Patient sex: M
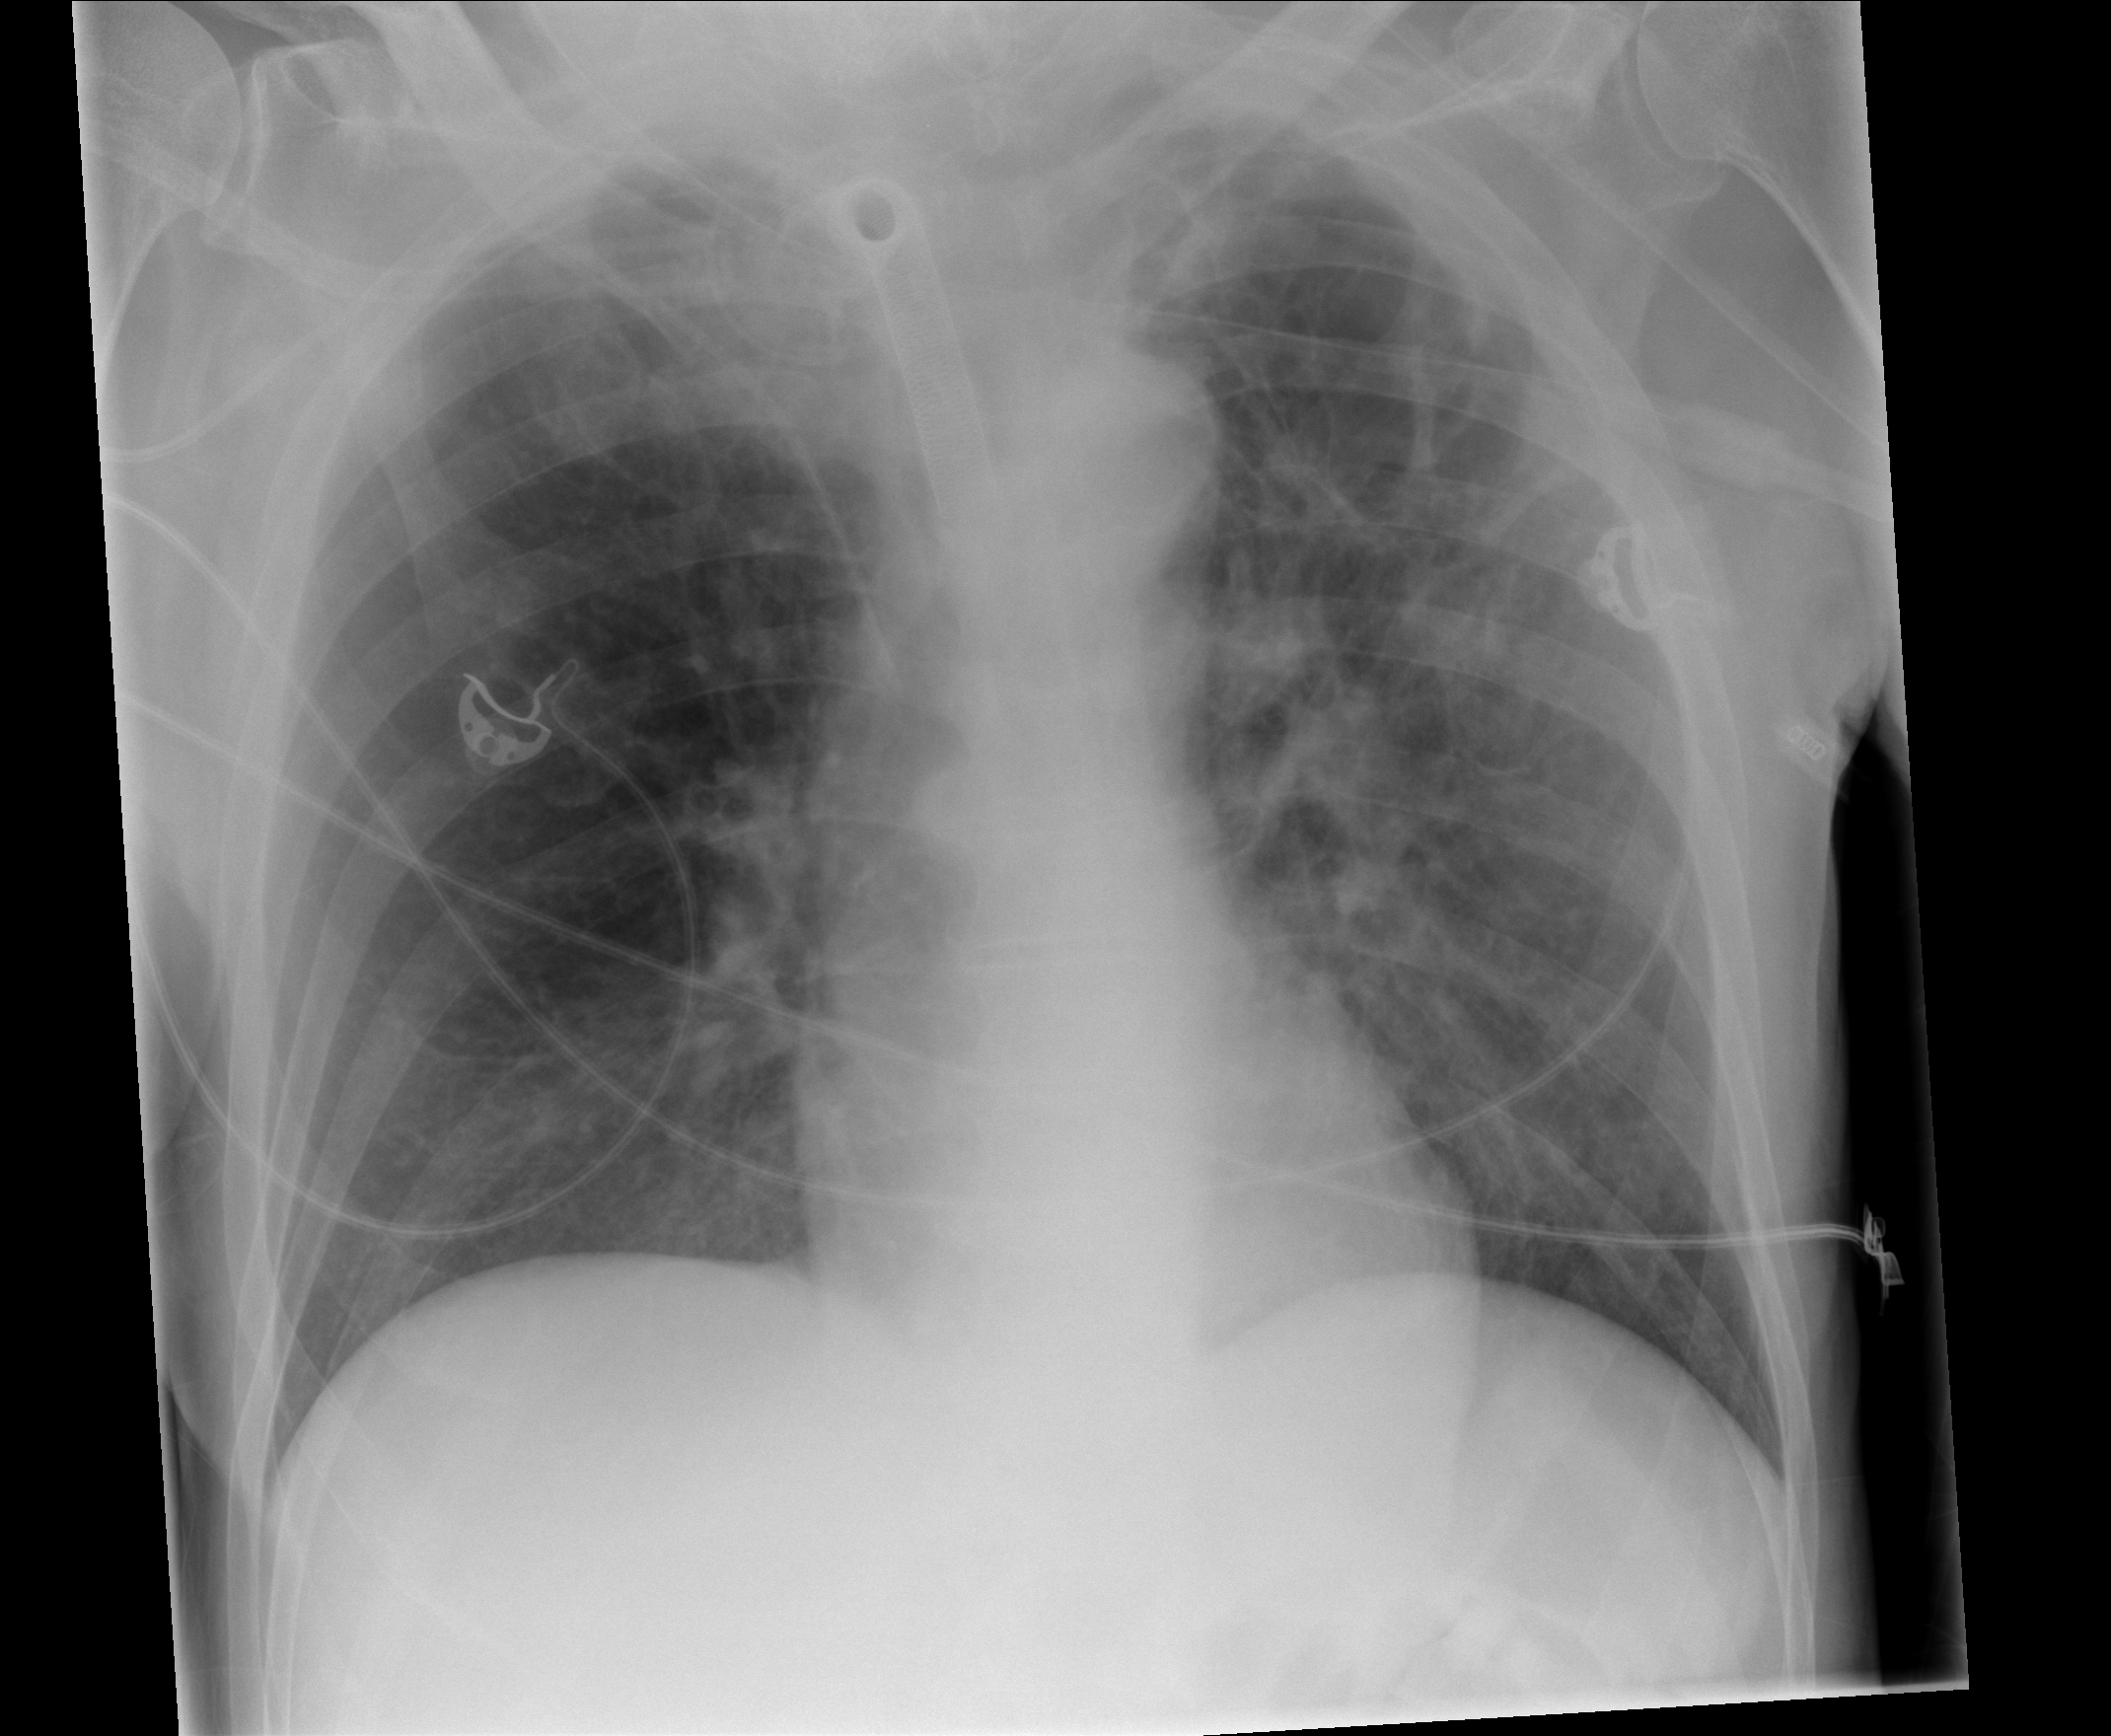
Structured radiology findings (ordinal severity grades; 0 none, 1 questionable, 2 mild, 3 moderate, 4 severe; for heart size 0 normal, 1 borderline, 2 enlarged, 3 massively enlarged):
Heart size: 0
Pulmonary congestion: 0
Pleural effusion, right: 0
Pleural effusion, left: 0
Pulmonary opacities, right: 0
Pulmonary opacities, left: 2
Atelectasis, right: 0
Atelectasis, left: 2